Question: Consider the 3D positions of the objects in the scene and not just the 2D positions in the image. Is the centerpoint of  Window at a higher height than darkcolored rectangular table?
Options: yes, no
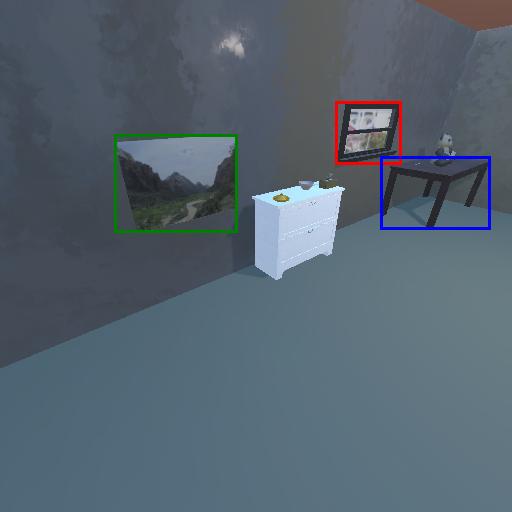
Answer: yes